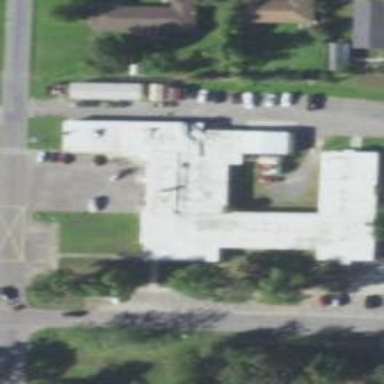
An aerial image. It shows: Hospital building.